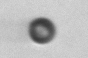
Label: bead